Aerial crown-view tile of a tropical tree (Barro Colorado Island, Panama), acquired 20241014:
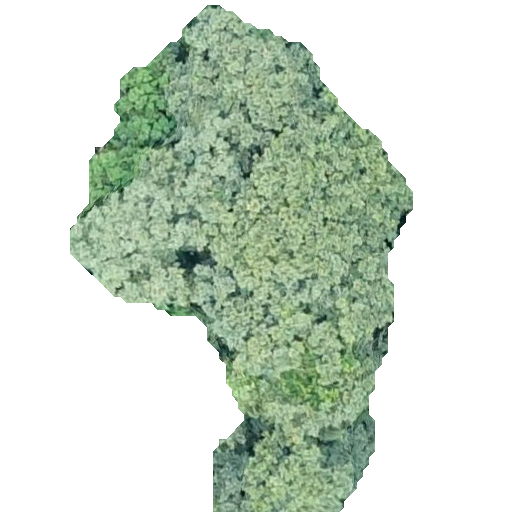
Species: Apeiba membranacea
GBIF accepted scientific name: Apeiba membranacea
Crown area: 165.976 m²